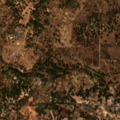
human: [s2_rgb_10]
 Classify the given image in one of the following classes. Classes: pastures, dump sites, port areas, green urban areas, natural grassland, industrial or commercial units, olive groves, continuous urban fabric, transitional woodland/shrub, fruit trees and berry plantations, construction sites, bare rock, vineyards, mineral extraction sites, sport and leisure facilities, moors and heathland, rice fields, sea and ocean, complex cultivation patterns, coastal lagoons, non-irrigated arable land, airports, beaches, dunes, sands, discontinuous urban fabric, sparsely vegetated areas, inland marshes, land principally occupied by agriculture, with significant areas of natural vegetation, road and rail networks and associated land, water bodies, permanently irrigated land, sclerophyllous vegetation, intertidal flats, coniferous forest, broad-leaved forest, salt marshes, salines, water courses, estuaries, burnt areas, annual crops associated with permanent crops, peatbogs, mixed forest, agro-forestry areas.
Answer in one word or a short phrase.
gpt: land principally occupied by agriculture, with significant areas of natural vegetation, agro-forestry areas, broad-leaved forest